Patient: sex F, age 59
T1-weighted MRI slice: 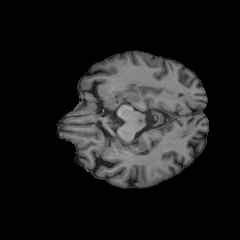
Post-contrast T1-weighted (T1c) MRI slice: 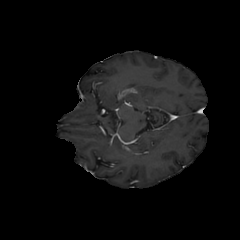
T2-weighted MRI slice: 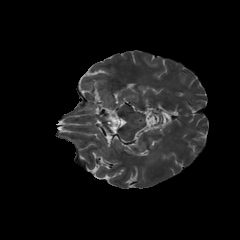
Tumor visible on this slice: no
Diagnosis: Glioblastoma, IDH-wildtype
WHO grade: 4